Question: i have a dataset, 'dataset1':
i am trying to do:
'''
select col1+col2, col3 from mytable
'''
this does not work; however this is no problem:
'''
select col1, col2, col3 from mytable
'''
please note that 'col1, col2, col3' are all VARCHARS. i've tried the '&' operator as well.
please see the image below. i get the 'DEFINE QUERY PARAMETERS' dialogue when it doesnt like my query:

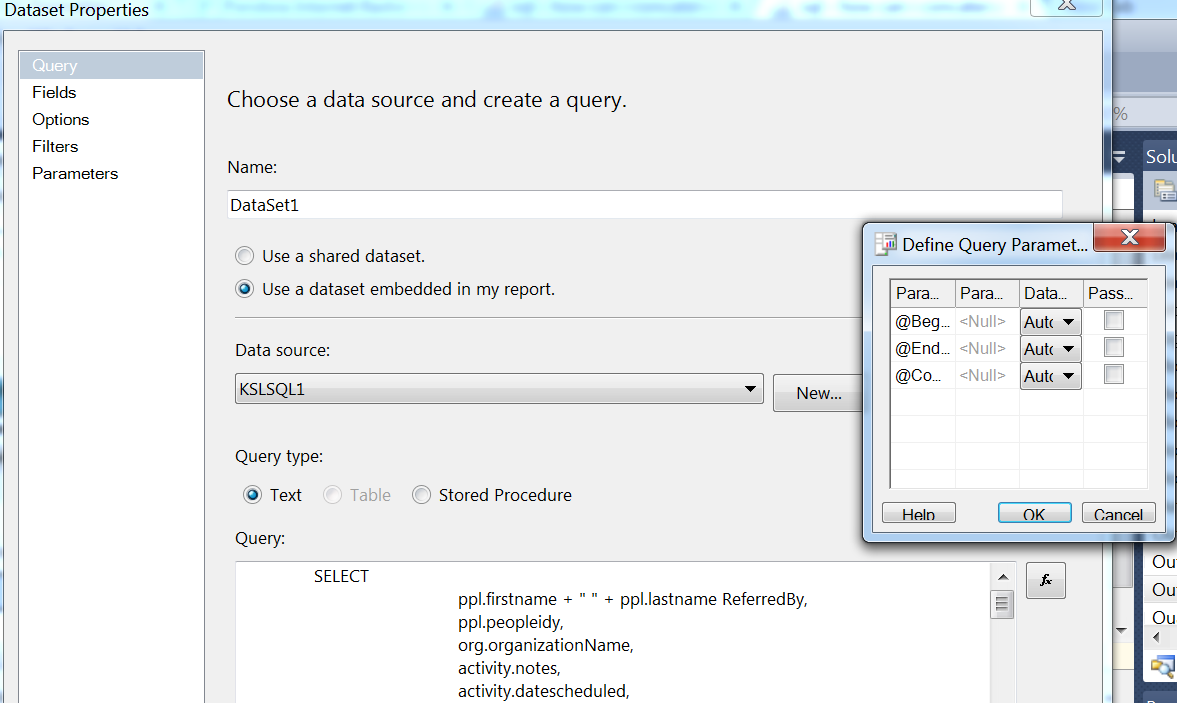
Answer: Double quotes are not appropriate string delimiters in MS SQL. Try:
'''
SELECT ppl.FirstName + ' ' + ppl.LastName AS ReferredBy
'''
Putting your actual query in the question may help you get a faster response next time, since the concatenation is actually a red herring here.